Interaction volume radius: 10 \u00c5
Interaction volume height: 25 \u00c5
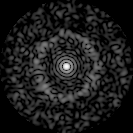
Disorder parameter: 0.8362